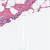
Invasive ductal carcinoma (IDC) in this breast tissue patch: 1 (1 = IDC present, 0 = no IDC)